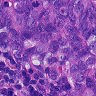
Metastatic tissue present: yes